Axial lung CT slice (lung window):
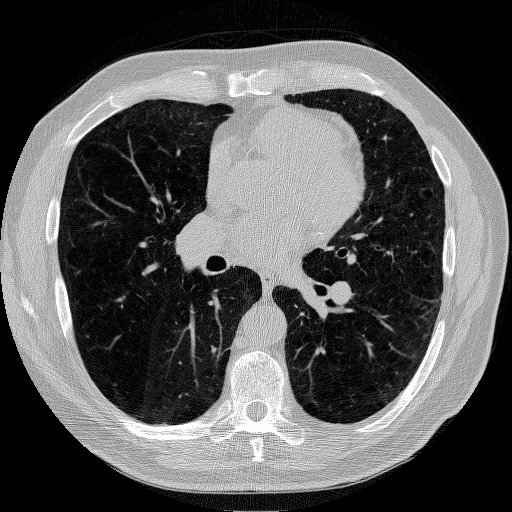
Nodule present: no